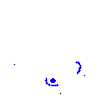
Particle: electron